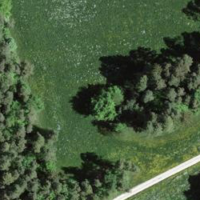
EUNIS habitat code: 24
Species observed at this site:
Turdus philomelos